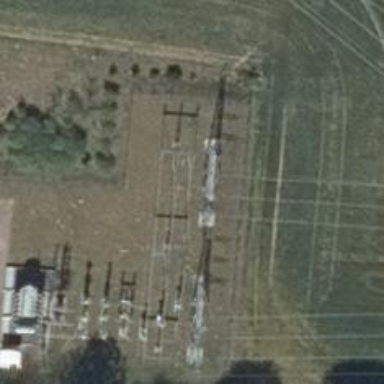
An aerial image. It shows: Power line in the image.